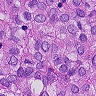
Metastatic tissue present: yes